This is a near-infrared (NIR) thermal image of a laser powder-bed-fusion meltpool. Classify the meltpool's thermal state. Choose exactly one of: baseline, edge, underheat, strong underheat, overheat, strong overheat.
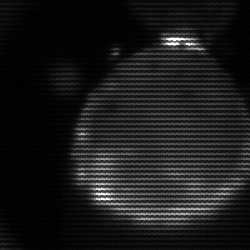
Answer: edge